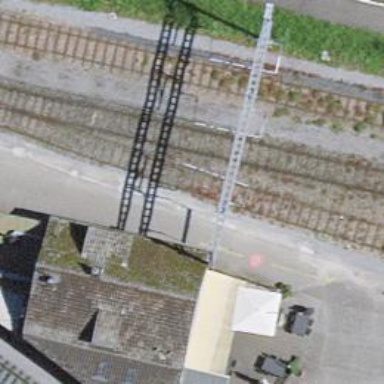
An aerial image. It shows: Rail spur service.